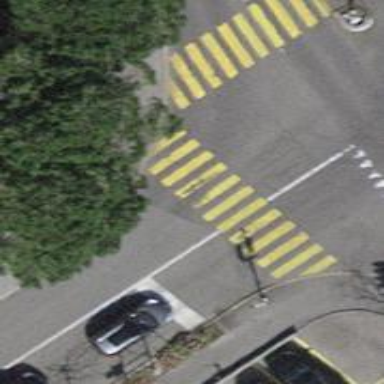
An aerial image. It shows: Crossing with traffic signals.